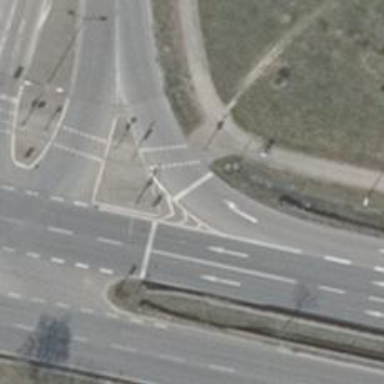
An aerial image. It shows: Pedestrian crossing controlled by traffic signals.